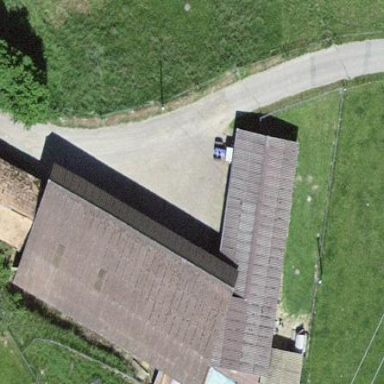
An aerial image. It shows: Group of garages.